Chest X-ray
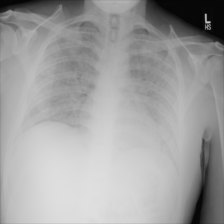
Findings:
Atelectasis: negative
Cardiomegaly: negative
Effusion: negative
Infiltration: positive
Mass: negative
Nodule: negative
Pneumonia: negative
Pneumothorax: negative
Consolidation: negative
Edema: negative
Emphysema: negative
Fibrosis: negative
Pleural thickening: negative
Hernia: negative